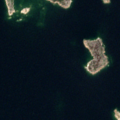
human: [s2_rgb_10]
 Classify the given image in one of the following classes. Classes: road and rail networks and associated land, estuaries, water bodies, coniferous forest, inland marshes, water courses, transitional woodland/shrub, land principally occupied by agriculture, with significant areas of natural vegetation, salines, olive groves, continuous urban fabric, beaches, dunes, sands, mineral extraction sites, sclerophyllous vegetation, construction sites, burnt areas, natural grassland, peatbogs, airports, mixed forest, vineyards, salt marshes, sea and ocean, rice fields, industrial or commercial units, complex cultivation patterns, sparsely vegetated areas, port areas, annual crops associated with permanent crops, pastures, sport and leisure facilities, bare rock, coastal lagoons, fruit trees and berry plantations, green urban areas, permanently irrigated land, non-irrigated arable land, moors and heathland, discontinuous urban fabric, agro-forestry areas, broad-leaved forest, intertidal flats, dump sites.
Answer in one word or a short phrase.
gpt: bare rock, sea and ocean